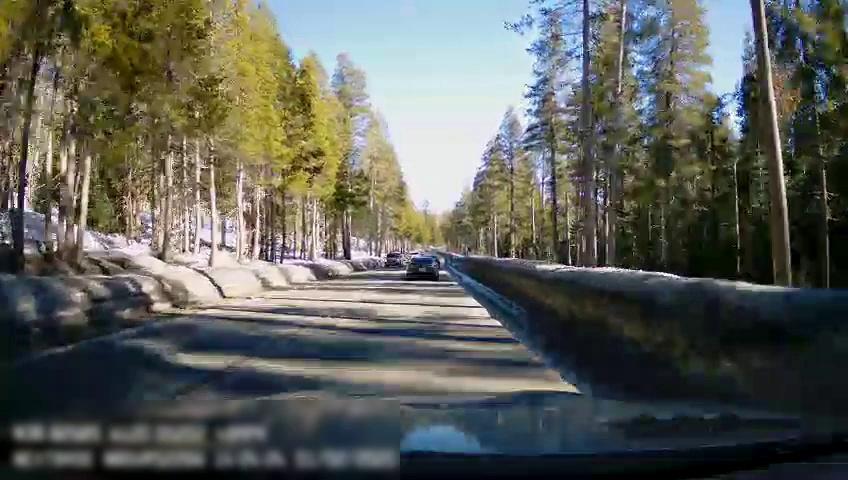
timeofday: Day
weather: Snowy
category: Drivable Space
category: Vehicles | Car
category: Vehicles | Car
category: Vehicles | SUV